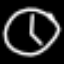
Label: clock